Question: I'm getting 'sys is undefined' error when I editted a content from a page. In Mozilla, Google Chrome and IE8 works correctly but IE10 doesn't support. I used css3 and html5 attributes in the page. How to do solve this?

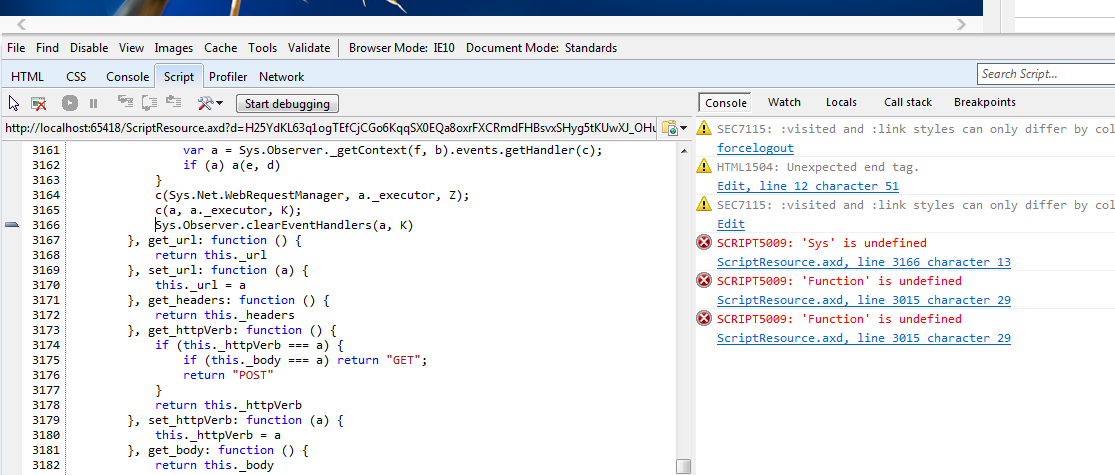
Answer: There can be a lot of causes for this one:
1. Any chance that your server date is before the date you build your project? Usually sys is undefined happens when you have two servers and you deploy dlls that are build "in the future"
2. If not you can also check the following link from Telerik for the most common causes: http://blogs.telerik.com/aspnet-ajax/posts/10-03-16/common-reasons-for-the-lsquo-sys-is-undefined-rsquo-error-in-asp-net-ajax-applications.aspx (some of them may not apply to Sitefinity though).
3. Also check for rewriters that may be rewriting the Telerik.Web.UI.WebResource.axd url (go to the Net tab, click Start capturing) and see if there's a 404).